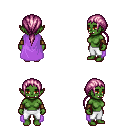
a pixel art fantasy rpg character, female body template, orc, green skin, lavender cape, white pants, pink ponytail hairstyle, cloth bracers, four views (front, back, left, right), 2x2 character sprite sheet, small pixel art, hard edges, no anti-aliasing